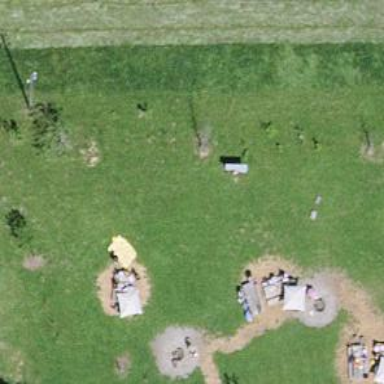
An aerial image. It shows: Picnic table located in leisure land area.